Field crop: tomato
Growth stage: 1
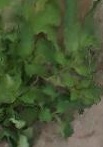
Species: tomato